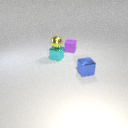
small blue metal cube in front of small cyan metal cube